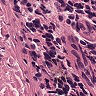
Metastatic tissue present: no